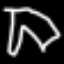
Label: pants